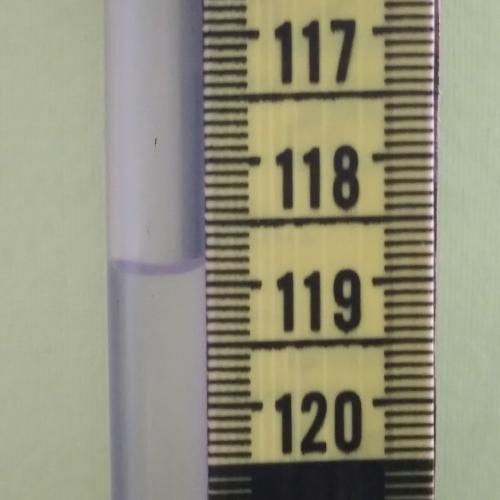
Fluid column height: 118.9 cm